Question: I have a MDI window containing multiple tabs. What I want to do is to disabled the close event every time the user clicked the exit button on the tab. But I didn't know how to accomplish those. Can anyone please help me with this? Thank you.
Here is the sample tab and exit button I was referring from my question above.

and this is what I have so far. Still the window is closing every time i clicked the exit button.
'''
integer ext
ext = MessageBox("","You are not allowed to close this tab",(Exclamation!),(OK!))
if (ext = 1) then
Open(w_main)
end if
'''
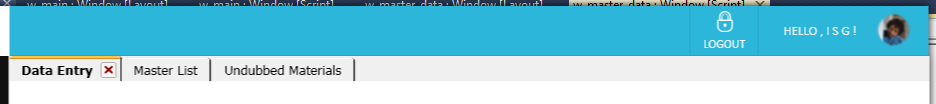
Answer: That's not easy.
You should handle with user32.dll api and remove, modify and draw the menubar.
Open Global External Functions tab and insert:
> Function uLong GetSystemMenu(object hwnd, boolean bRevert ) LIBRARY
"user32.dll" Function uLong RemoveMenu(object hMenu, long nPosition,
long wFlags ) LIBRARY "user32.dll" Function uLong DrawMenuBar(object
hwnd) LIBRARY "user32.dll"
And now:
'''
menu = GetSystemMenu(window, false) // to disable X
RemoveMenu(menu, HF060, H0)
DrawMenuBar(window)
'''